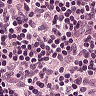
Metastatic tissue present: no